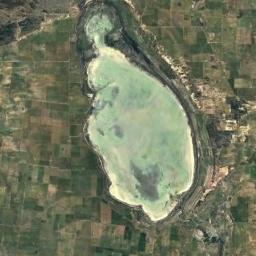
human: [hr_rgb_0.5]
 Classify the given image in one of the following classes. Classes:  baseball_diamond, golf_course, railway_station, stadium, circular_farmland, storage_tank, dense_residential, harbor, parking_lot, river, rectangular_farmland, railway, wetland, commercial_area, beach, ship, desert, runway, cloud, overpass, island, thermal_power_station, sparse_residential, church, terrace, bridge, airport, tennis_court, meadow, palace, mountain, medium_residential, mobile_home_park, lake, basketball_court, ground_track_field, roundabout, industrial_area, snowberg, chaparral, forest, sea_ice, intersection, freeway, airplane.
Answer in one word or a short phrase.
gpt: lake